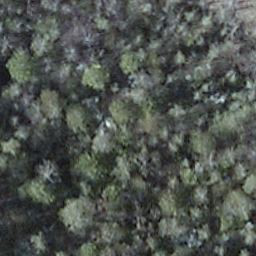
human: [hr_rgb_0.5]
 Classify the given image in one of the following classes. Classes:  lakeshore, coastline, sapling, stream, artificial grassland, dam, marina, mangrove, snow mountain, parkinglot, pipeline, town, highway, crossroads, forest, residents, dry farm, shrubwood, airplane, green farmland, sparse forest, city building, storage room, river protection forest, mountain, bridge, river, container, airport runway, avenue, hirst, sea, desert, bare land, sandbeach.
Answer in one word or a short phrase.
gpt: shrubwood